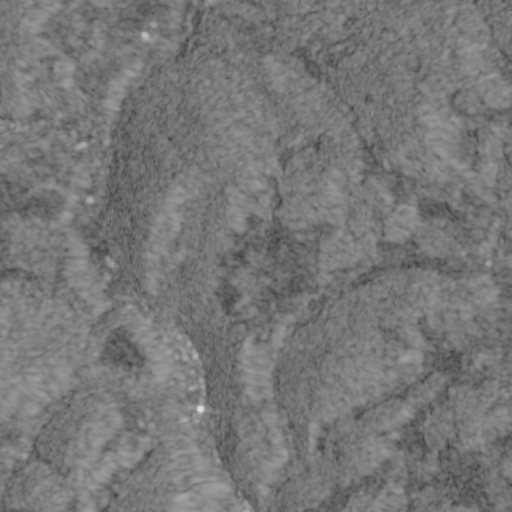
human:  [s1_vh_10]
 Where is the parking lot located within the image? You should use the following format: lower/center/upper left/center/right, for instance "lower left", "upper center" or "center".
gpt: The parking lot is located in the lower center of the image.
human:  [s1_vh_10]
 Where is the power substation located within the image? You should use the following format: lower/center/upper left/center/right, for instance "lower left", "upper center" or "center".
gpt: The power substation is located in the center left of the image.
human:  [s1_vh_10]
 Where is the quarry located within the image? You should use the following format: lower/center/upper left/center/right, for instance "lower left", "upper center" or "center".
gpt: The quarry is located in the upper left of the image.
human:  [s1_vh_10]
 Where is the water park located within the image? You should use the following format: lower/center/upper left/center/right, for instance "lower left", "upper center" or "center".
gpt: The water park is located in the lower center of the image.
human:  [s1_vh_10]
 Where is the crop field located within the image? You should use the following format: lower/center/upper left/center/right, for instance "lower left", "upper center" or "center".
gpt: There is no crop field in the image.

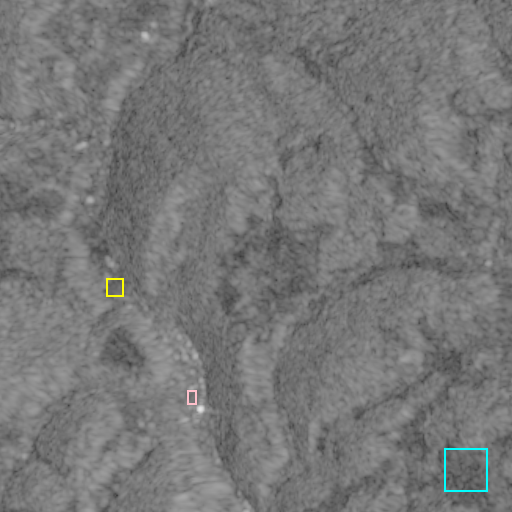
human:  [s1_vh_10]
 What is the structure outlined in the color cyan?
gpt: The structure outlined in cyan is a crop field.
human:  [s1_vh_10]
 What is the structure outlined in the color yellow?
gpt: The structure outlined in yellow is a park.
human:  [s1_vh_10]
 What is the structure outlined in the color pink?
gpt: The structure outlined in pink is a water park.
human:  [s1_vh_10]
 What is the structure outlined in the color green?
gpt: There is no green outline.